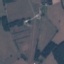
Land use / land cover: Pasture